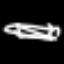
Label: pencil